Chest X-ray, PA view. Patient: 41 years old, sex M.
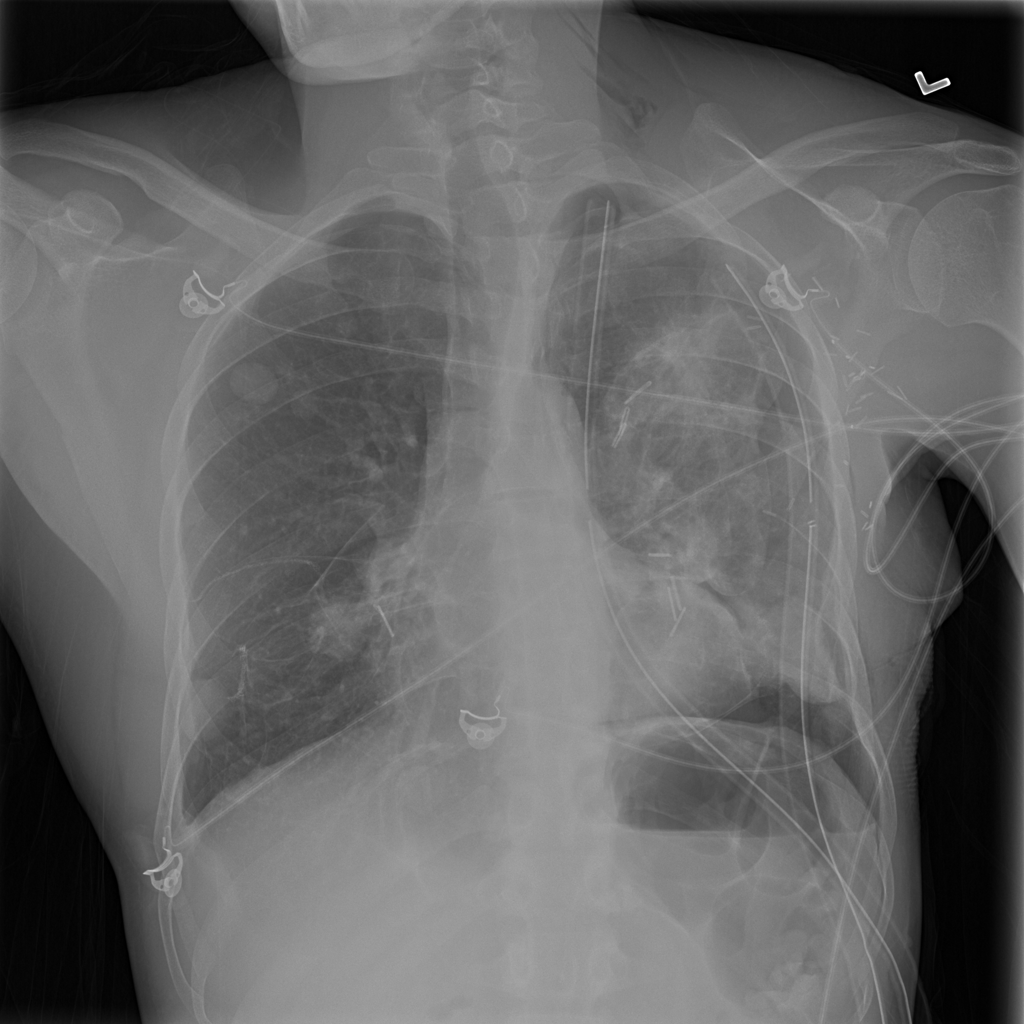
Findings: Pneumothorax